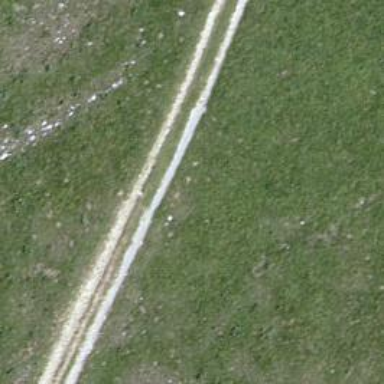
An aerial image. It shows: Track with grade 3 surface.